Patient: sex F, age 63
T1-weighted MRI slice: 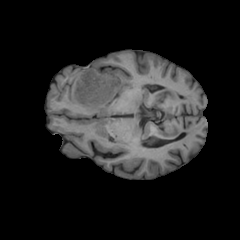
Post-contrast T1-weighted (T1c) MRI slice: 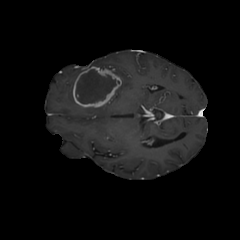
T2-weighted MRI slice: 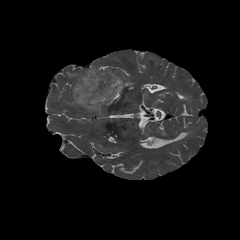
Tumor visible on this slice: yes
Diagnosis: Glioblastoma, IDH-wildtype
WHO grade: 4